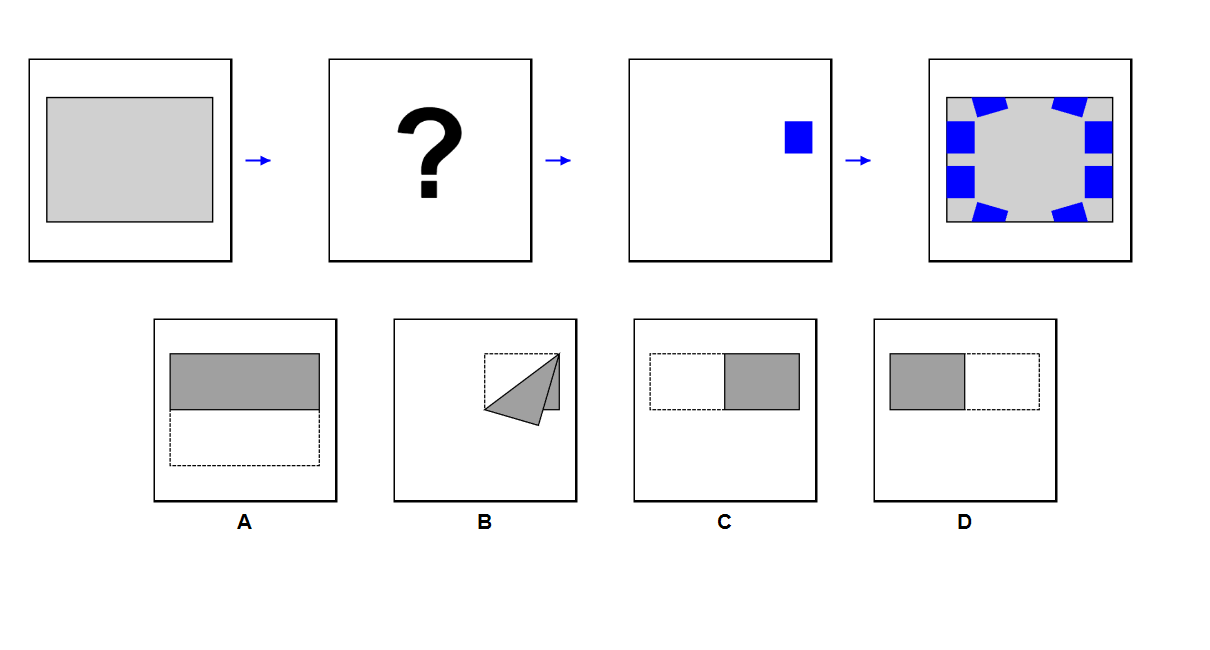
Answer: D